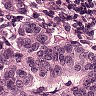
Metastatic tissue present: yes